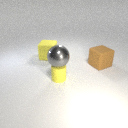
large yellow rubber cube to the left of small yellow rubber cylinder